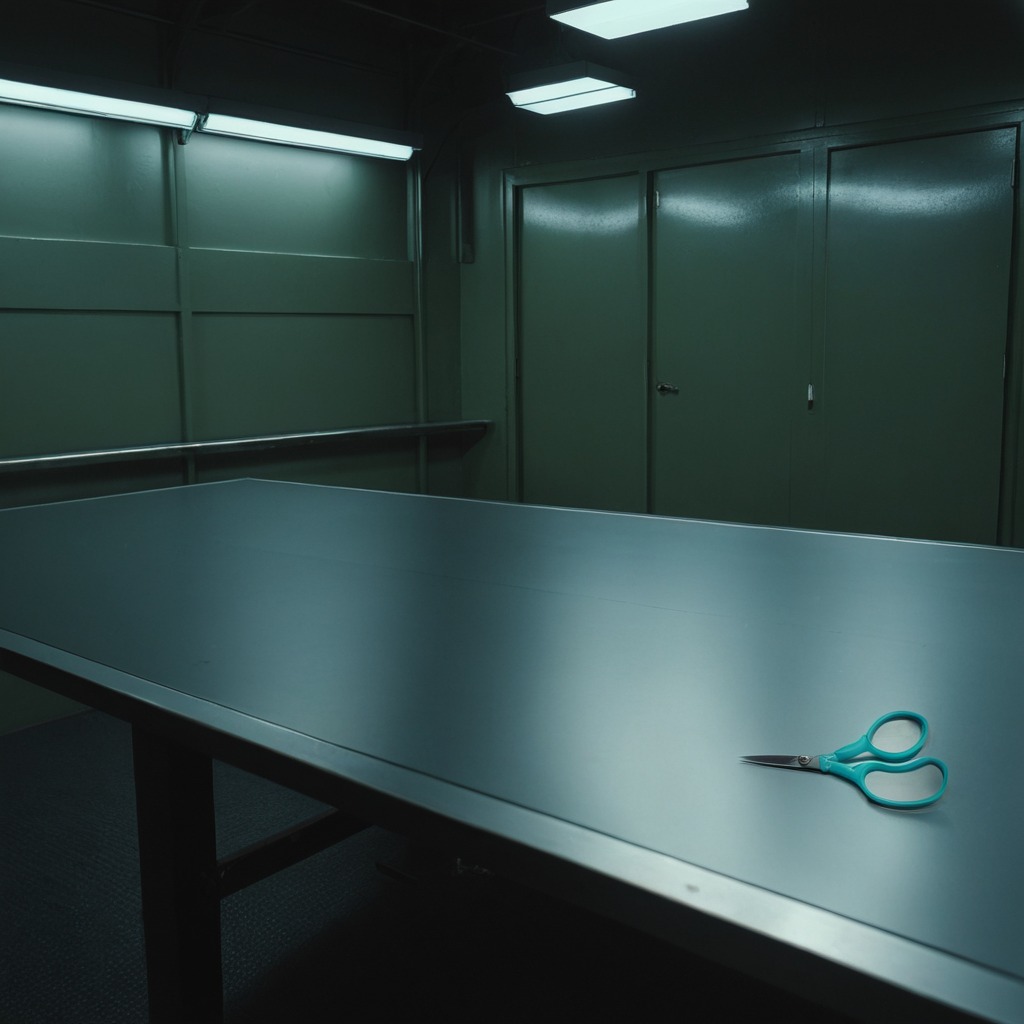
A scissor is lying on the table.